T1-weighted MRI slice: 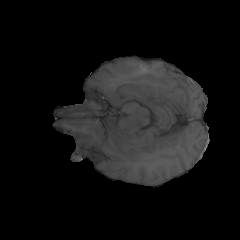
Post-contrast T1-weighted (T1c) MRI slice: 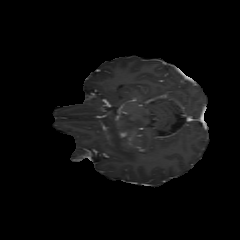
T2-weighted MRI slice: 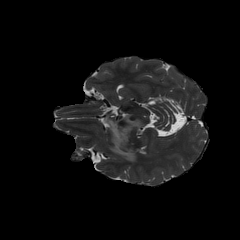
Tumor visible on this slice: yes